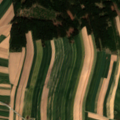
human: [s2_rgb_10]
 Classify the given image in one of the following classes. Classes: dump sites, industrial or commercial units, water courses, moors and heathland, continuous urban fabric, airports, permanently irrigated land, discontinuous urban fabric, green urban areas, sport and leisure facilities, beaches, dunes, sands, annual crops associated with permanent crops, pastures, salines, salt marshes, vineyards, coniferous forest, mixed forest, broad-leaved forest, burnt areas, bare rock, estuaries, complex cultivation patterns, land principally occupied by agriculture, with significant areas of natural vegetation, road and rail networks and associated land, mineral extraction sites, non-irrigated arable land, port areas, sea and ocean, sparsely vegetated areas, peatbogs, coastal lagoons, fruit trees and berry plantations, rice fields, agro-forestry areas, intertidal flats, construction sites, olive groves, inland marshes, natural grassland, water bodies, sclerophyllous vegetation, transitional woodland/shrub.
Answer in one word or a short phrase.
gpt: non-irrigated arable land, coniferous forest